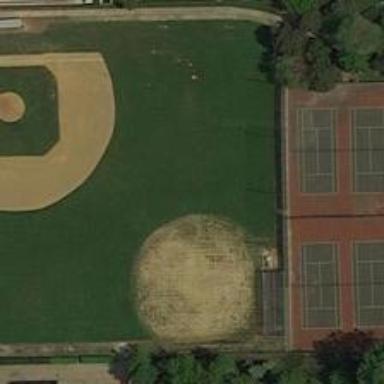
The tennis courts surrounded by plants is next to the basketball field .